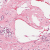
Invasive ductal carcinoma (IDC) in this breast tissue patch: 1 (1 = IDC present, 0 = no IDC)